Question: I can't seem to figure out why executing a simple DELETE command against one of my tables takes so long. By long I mean 1:30.
The query is as follows:
'''
DELETE FROM Users WHERE UserID = @UserID AND UserName = ''
'''
Of course it's not all that simple. The 'Users' table has relationships to numerous other tables through foreign keys on the 'UserID' column. Some of those tables in turn have relationships to other tables so, before deleting from the 'Users' table I have to make sure that all references to the row in question from these other tables are deleted and before those rows can be deleted, all references to them in other tables must be deleted.
I don't use cascading deletion but I do have a list of SQL commands preceding the command above, that looks something like this:
'''
DELETE FROM ThisTable
WHERE ThisField IN (SELECT ThisField FROM OtherTable WHERE UserID = @UserID);
DELETE FROM ThatTable
WHERE ThatField IN (SEECT ThatField FROM OtherTable WHERE UserID = @UserID);
DELETE FROM OtherTable WHERE UserID = @UserID;
'''
It's much longer that just this but what I do know is that, when all of these queries have executed, there is no reference to '@UserID' in any of the related tables of 'Users'. I know this because the 'DELETE' doesn't fail, it just takes very long and I can't seem to figure out why. The 'Users' table isn't particularly massive and has about 11K rows.
I've attached the estimated execution plan if it would be of any use. Would really appreciate some thoughts. What other tools can I use to figure out what is the time consuming part of my very simple query?

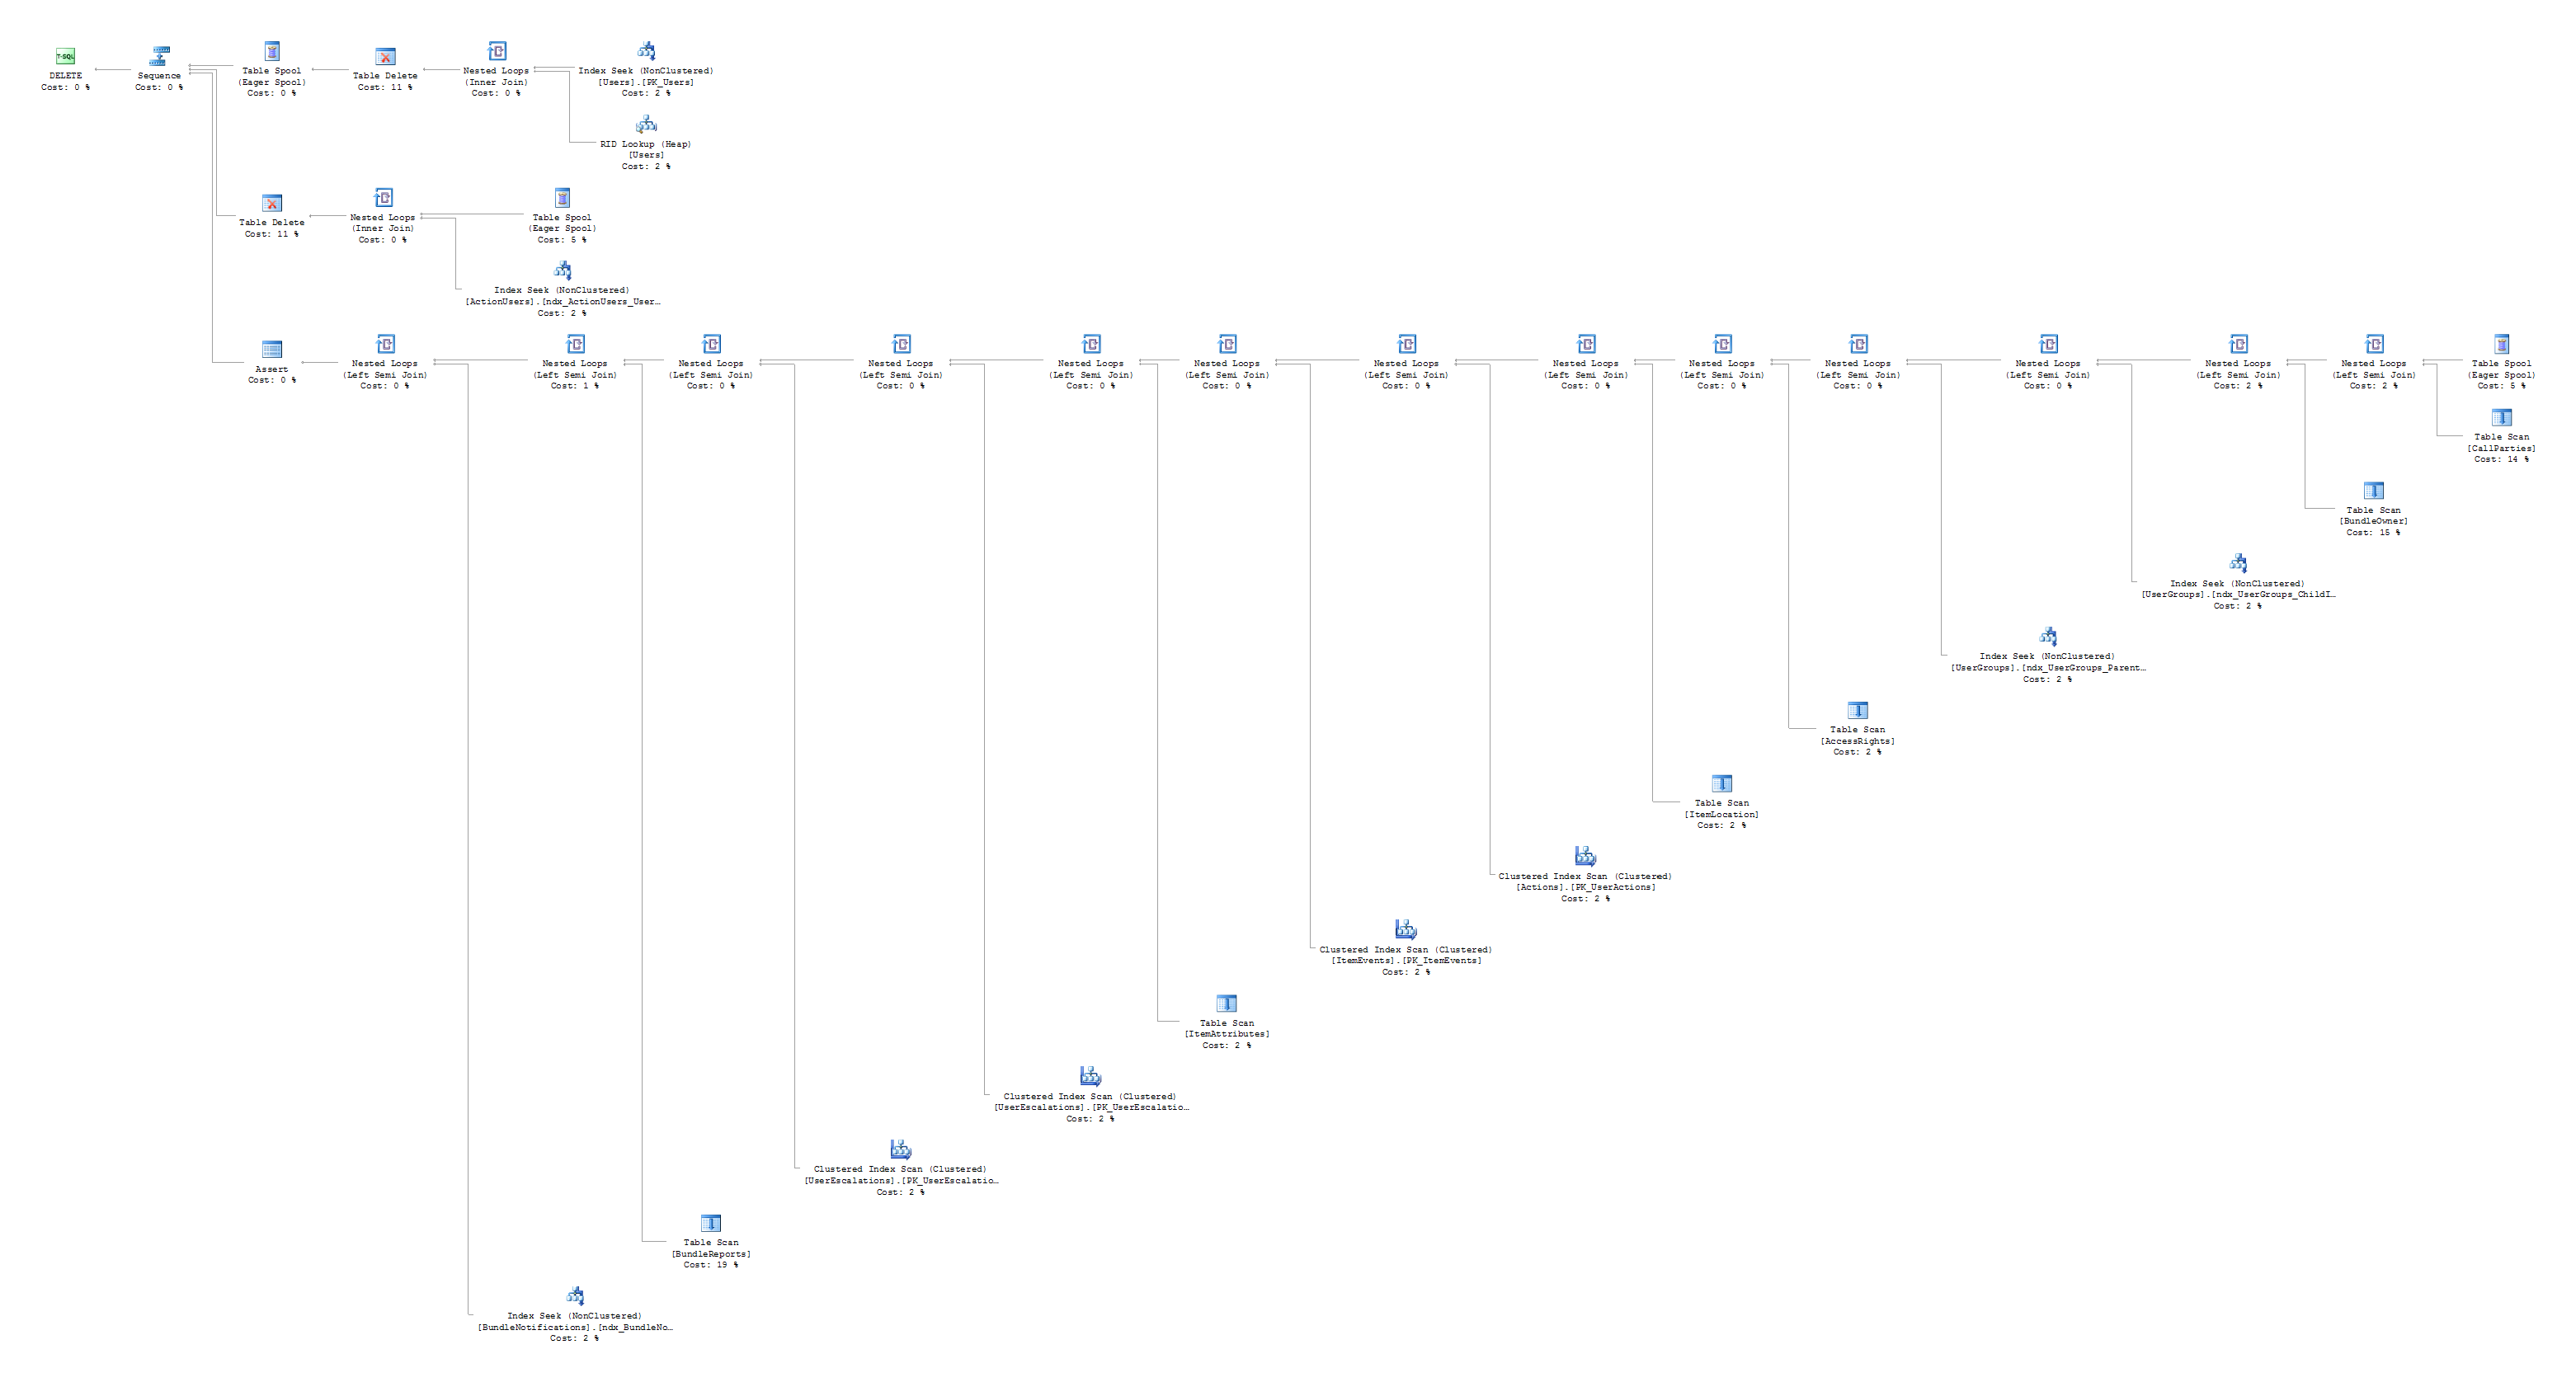
Answer: When you try to delete a record the database engine must actually check that you are not trying to remove a primary key that is referenced to in any foreign key (and also delete those FKs that have cascading deletes). You should have indexes on all foreign keys or their respective lookups will cause slow table scans.
If there are other active users in the same database, they can have locks on any of the secondary tables that make your delete block for long times.